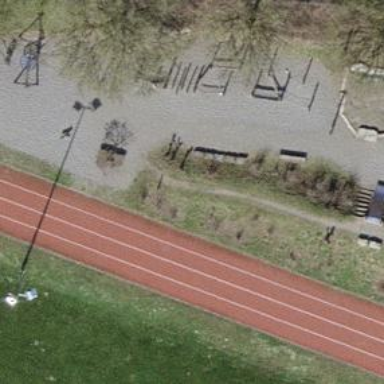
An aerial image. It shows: Playground with gravel surface designed according to special playground theme.